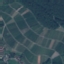
Land use / land cover: PermanentCrop